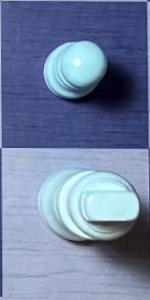
Label: King_White